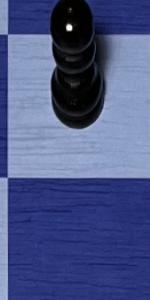
Label: Empty